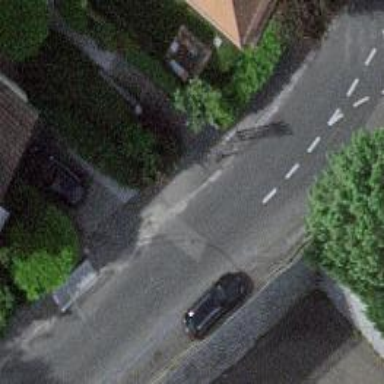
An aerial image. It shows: Footway made of paving stones.